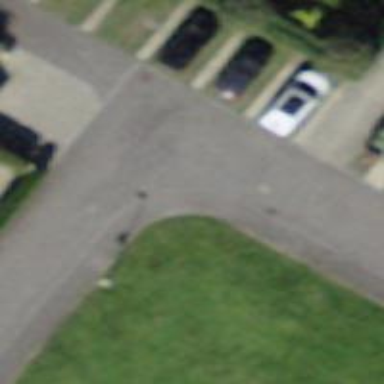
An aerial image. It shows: Residential road with asphalt surface. There is sidewalk on the left side.